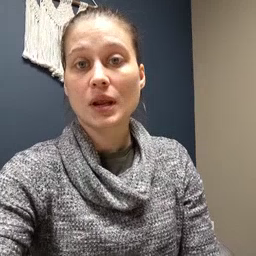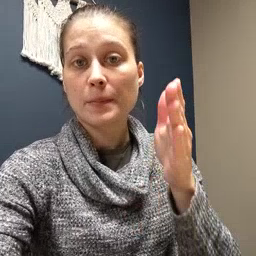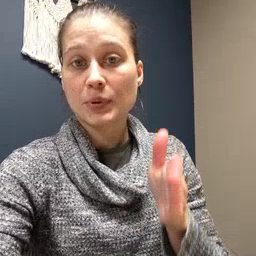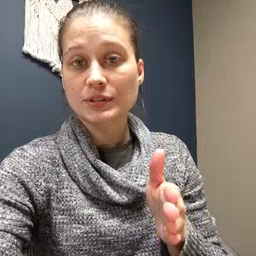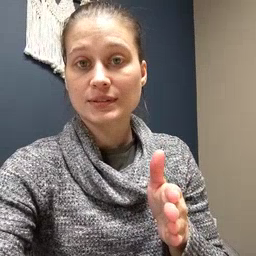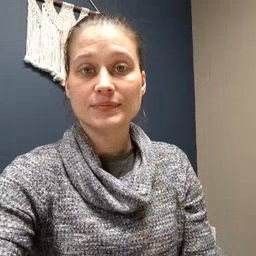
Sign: person